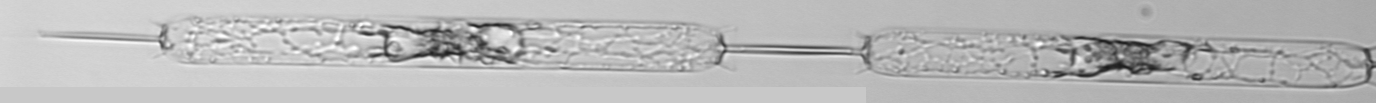
Label: Ditylum_brightwellii